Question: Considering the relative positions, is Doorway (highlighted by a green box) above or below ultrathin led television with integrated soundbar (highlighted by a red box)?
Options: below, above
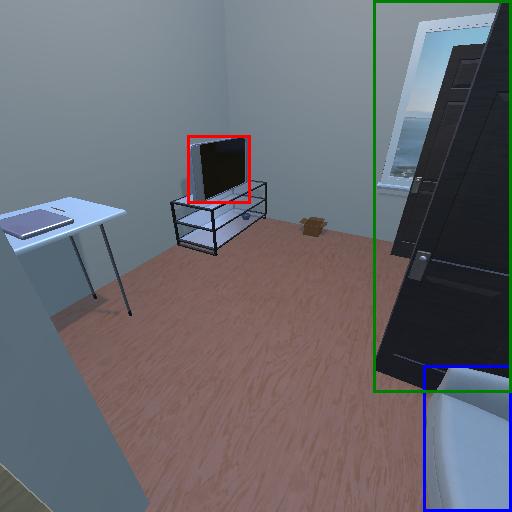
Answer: below